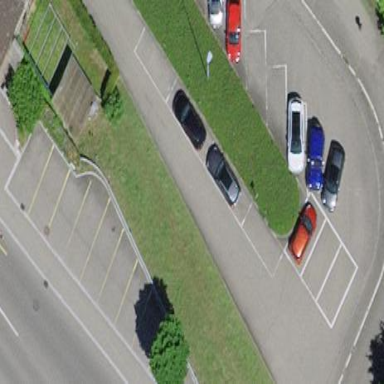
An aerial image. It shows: Parking available on the street side.